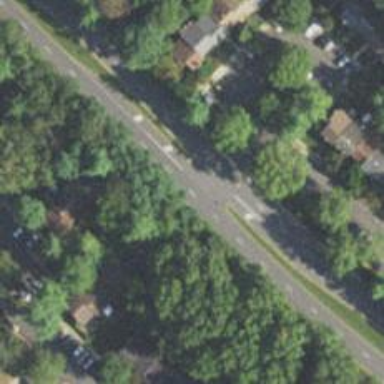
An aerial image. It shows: Asphalt road designated as living street.